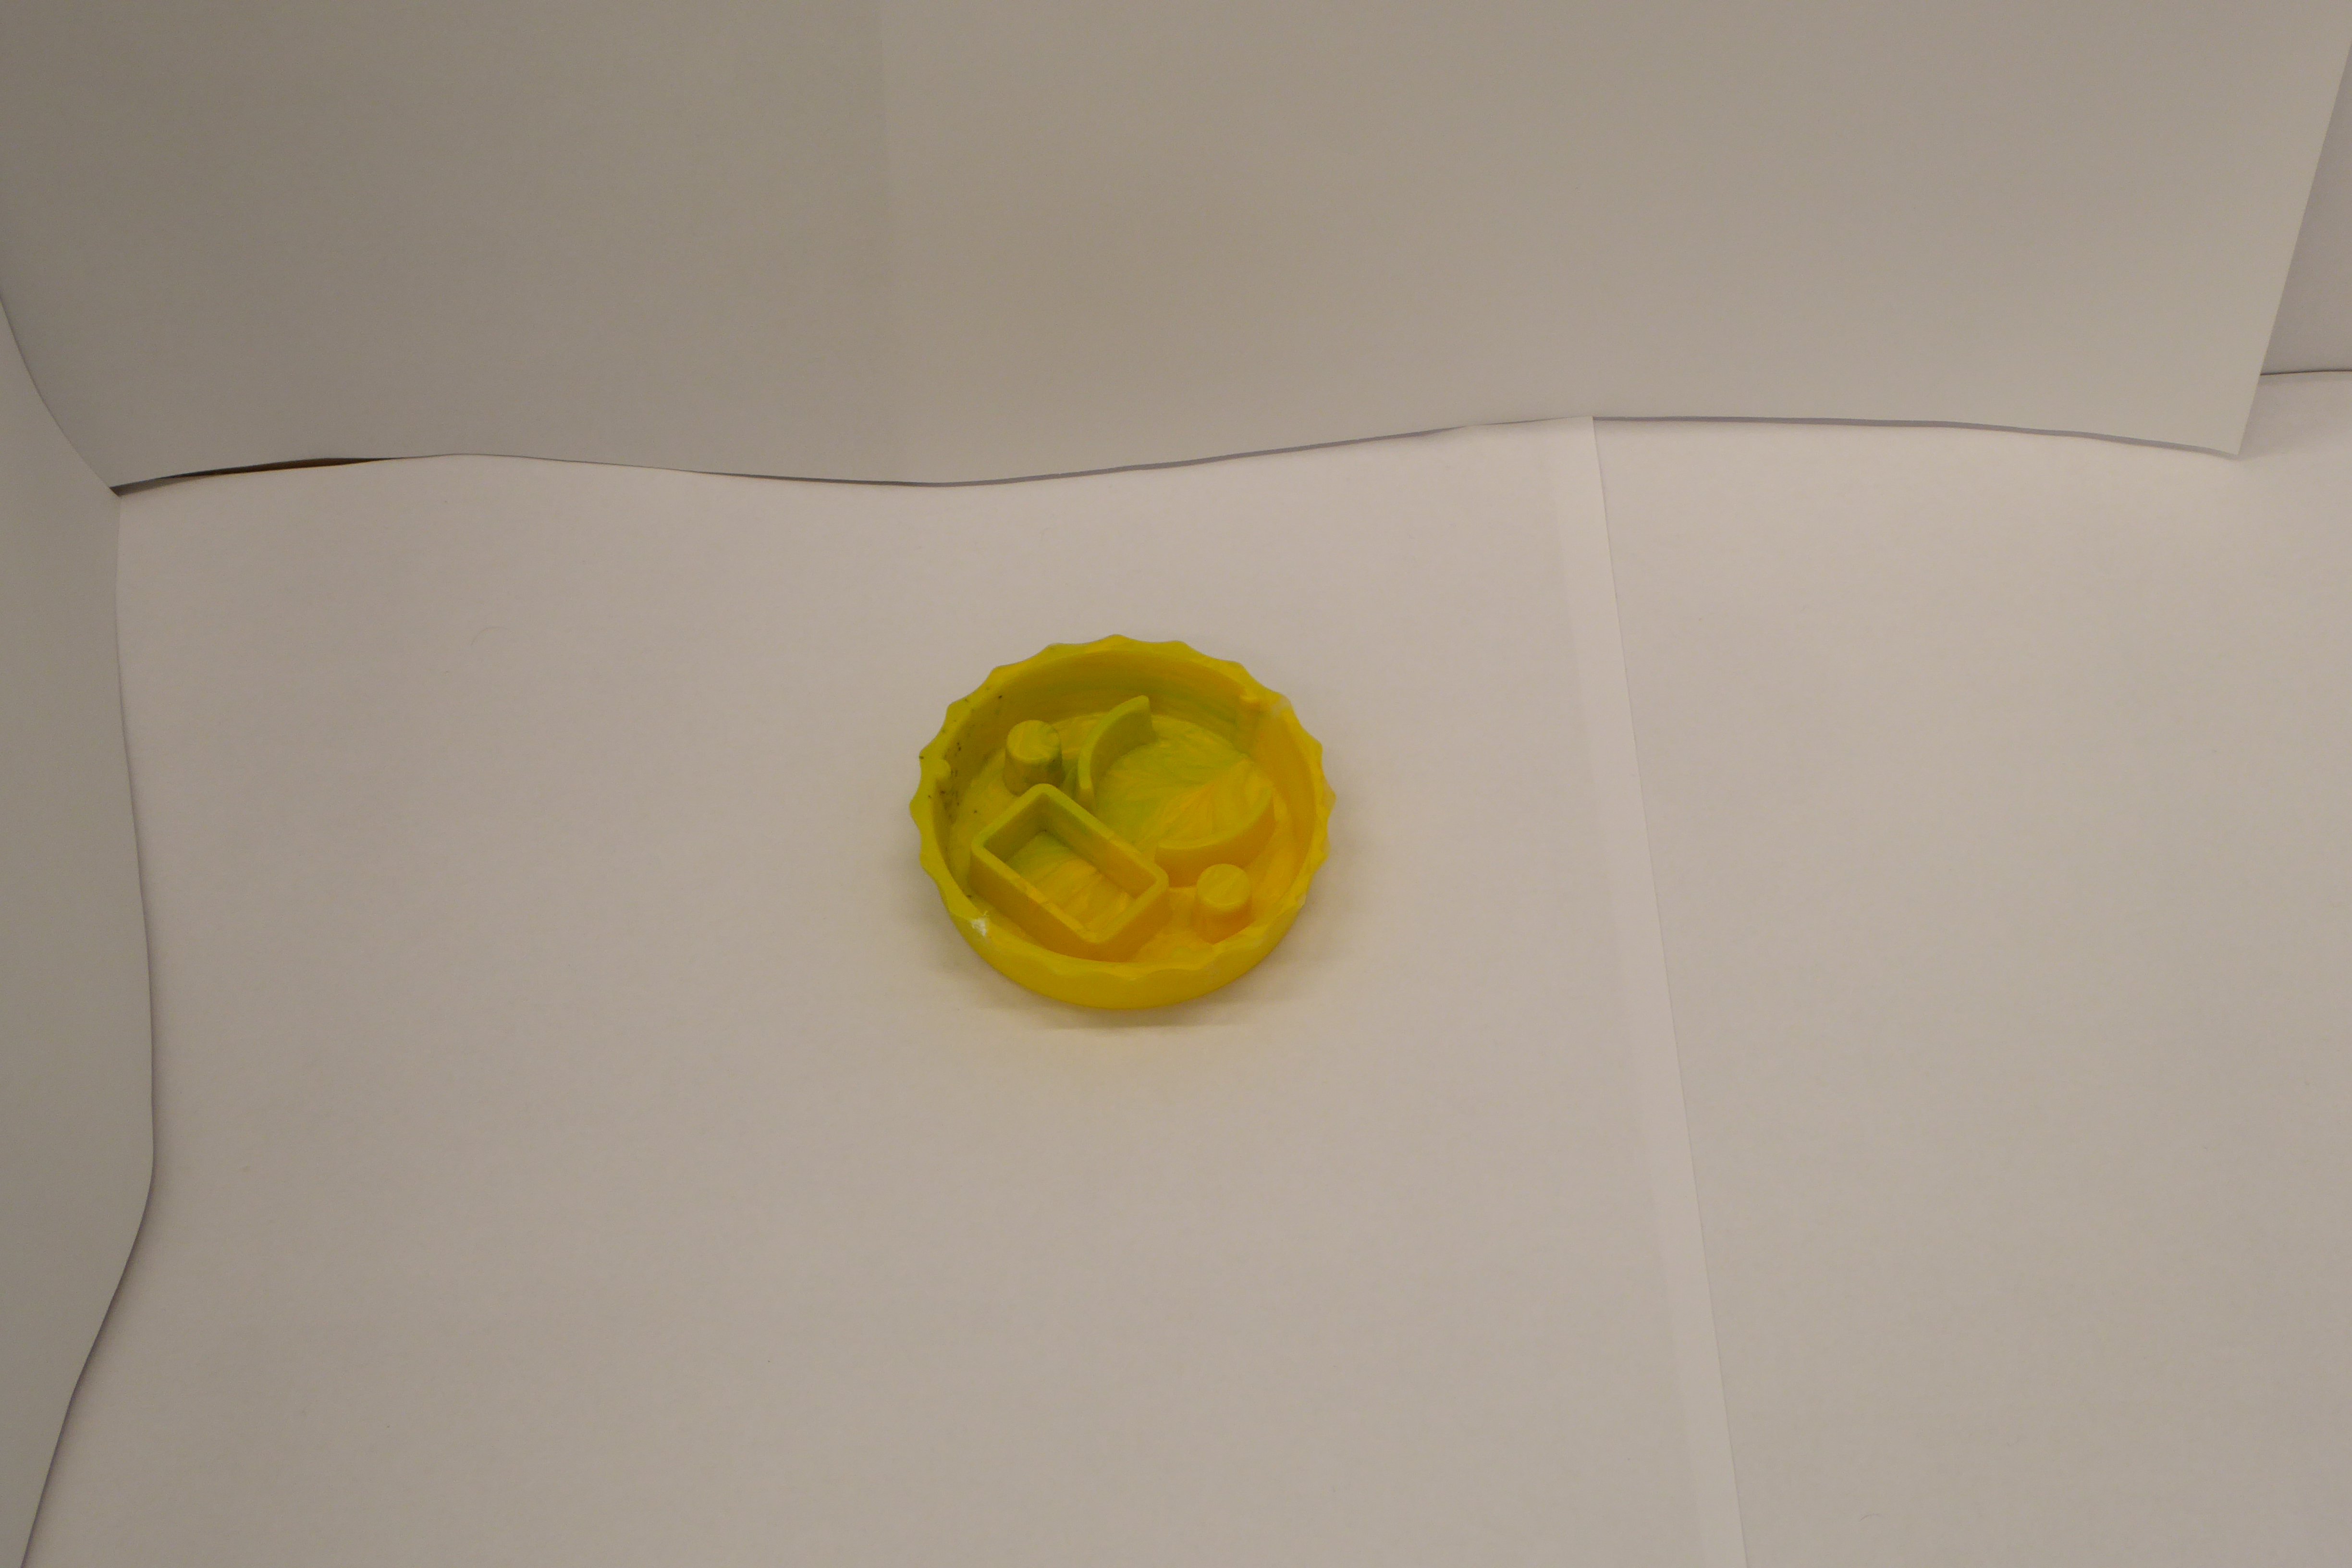
Label: Bottle Opener - Cover